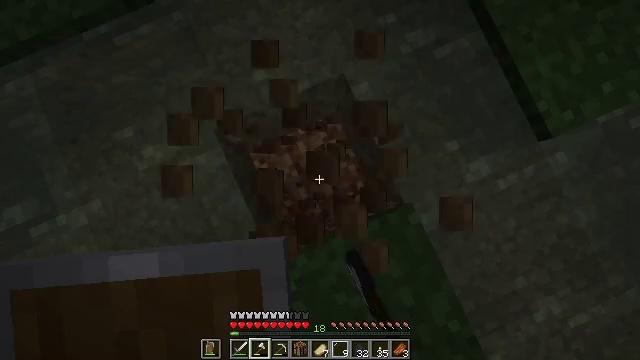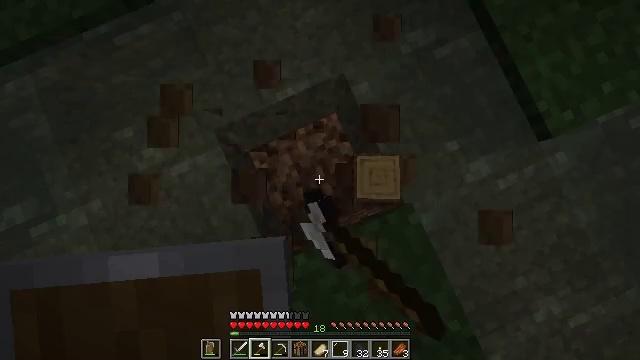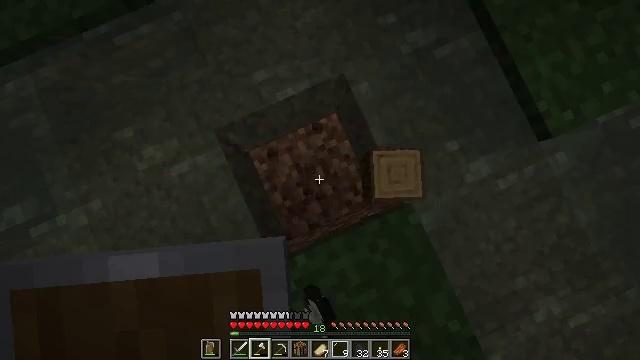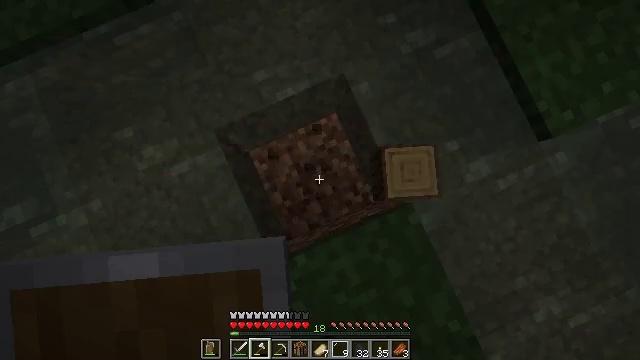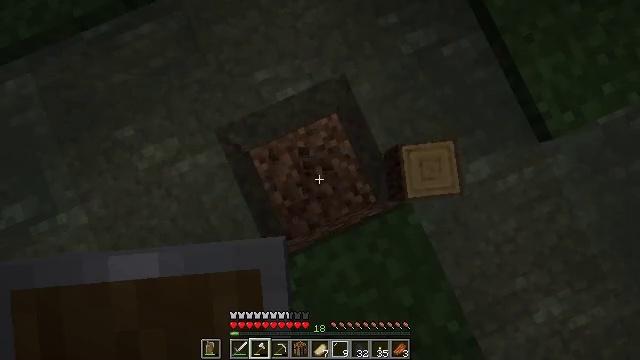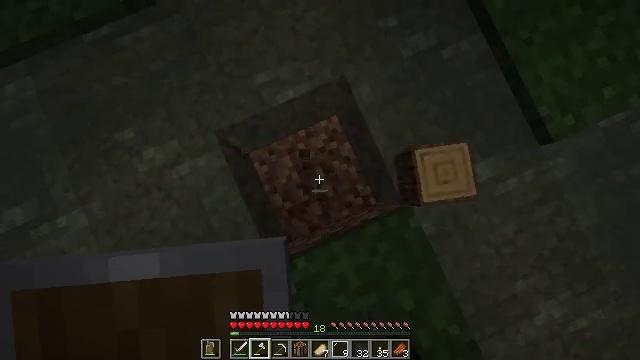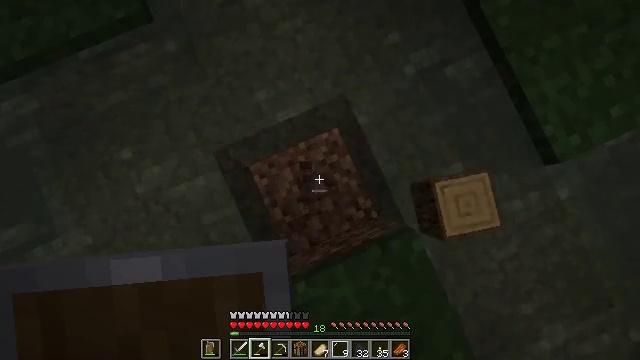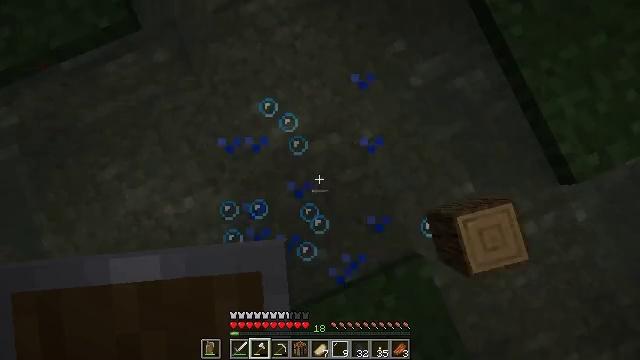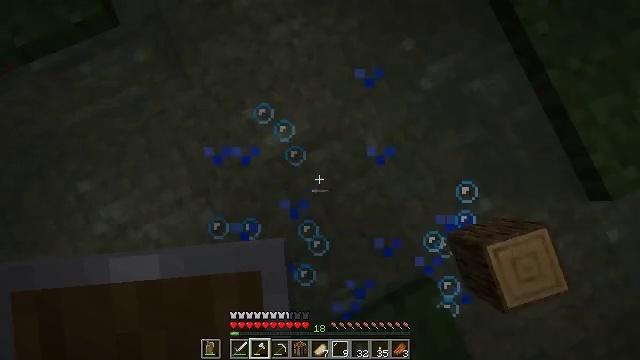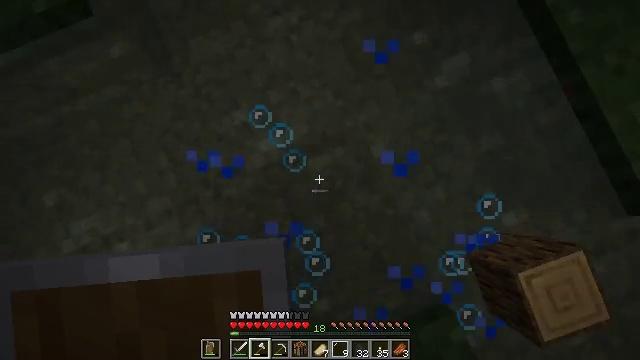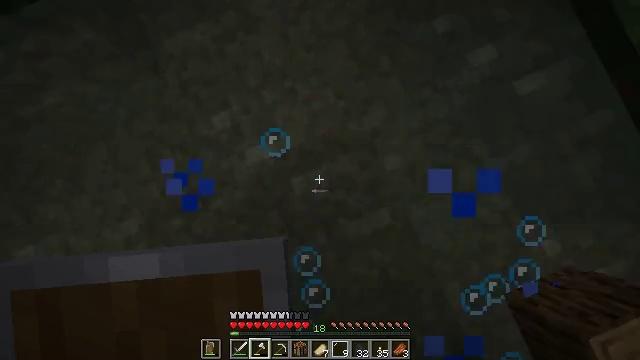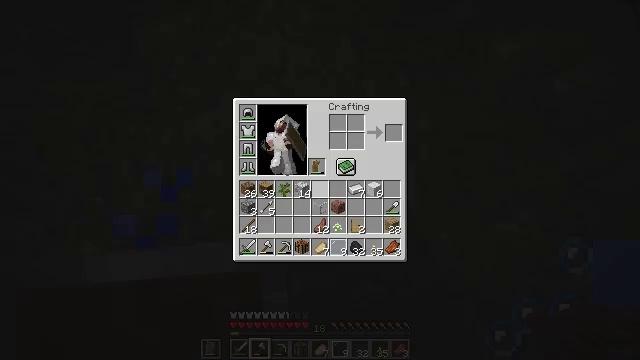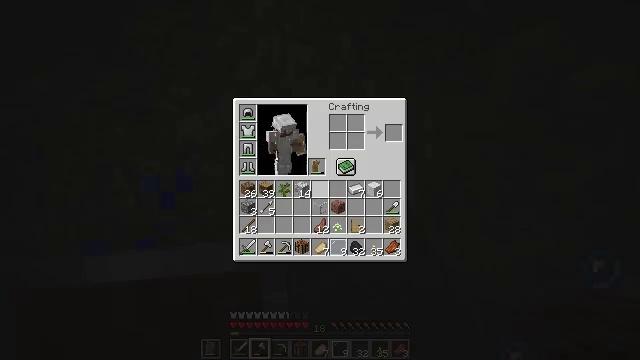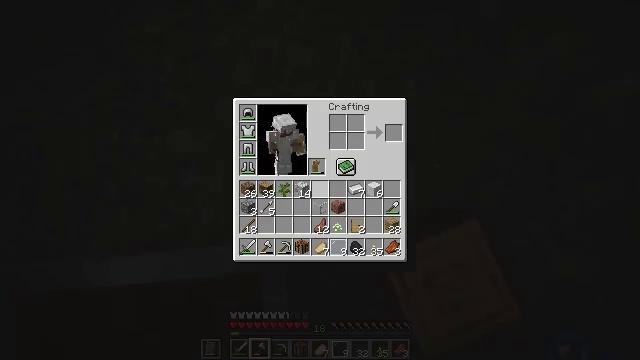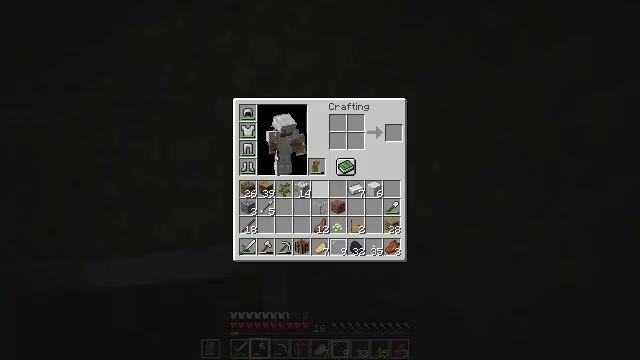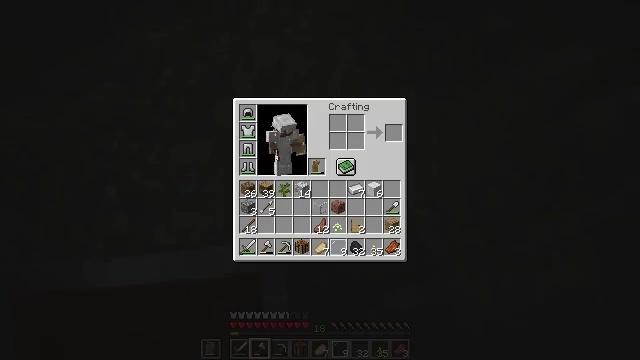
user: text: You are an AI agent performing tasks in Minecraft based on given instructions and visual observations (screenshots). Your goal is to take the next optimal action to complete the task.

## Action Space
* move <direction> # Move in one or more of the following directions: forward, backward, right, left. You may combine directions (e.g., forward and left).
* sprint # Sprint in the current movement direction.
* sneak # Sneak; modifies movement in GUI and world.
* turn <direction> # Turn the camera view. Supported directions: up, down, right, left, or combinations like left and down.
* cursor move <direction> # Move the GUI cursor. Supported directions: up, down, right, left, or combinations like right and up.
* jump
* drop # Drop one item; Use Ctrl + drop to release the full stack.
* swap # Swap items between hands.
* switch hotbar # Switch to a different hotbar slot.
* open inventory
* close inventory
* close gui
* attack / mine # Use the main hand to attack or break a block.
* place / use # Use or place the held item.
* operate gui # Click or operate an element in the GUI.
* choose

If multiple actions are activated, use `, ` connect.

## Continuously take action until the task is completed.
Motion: motion action
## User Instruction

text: Break the lily pad.
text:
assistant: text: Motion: attack / mine
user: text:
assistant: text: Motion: attack / mine
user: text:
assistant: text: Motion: attack / mine
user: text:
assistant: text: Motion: attack / mine
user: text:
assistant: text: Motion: move forward
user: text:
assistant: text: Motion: move forward
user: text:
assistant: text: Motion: move forward
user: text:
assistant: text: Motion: no_op
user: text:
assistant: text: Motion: no_op
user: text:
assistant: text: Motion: no_op
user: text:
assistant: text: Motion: open inventory
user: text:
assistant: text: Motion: open inventory
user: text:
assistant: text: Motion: open inventory
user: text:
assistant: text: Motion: no_op
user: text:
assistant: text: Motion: no_op
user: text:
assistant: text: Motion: cursor move right and up
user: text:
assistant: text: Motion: cursor move right and up
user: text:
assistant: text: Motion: cursor move right and up
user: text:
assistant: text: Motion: no_op
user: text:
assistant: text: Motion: no_op
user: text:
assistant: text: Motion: no_op
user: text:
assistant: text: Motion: close inventory
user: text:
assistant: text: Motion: turn left and up, close inventory
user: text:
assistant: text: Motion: move forward, turn left and up, close inventory
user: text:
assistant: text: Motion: move forward, turn left and up
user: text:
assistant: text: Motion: move forward, turn left and up
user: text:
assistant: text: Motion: move forward, turn left and up
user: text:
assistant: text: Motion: move forward, turn left and up, jump
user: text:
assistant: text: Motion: move forward, turn up, jump
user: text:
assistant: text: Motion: move forward, jump